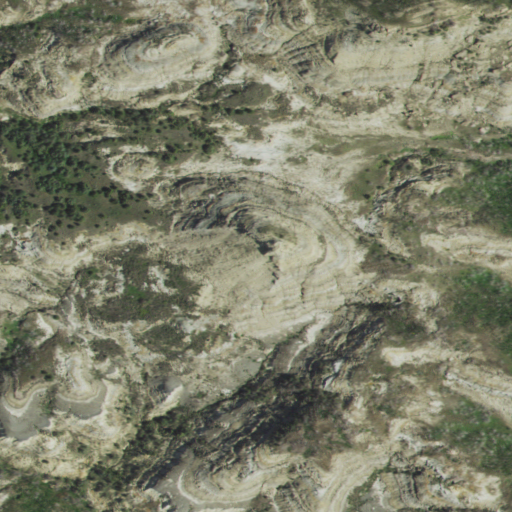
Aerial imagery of mountain in North Dakota named Tower Butte containing grassland, shrub, evergreen forest, and mixed forest